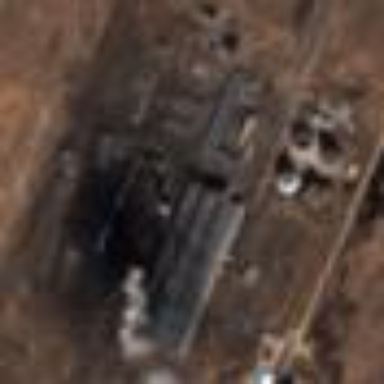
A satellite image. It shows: Industrial area with coal-powered plant.